Field crop: tomato
Growth stage: 2
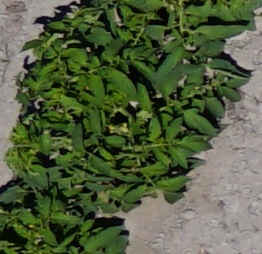
Species: tomato